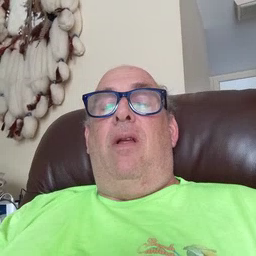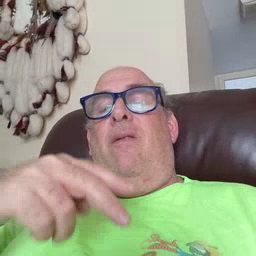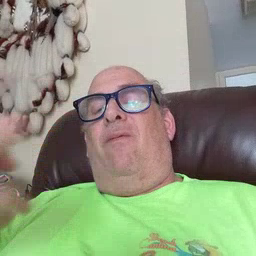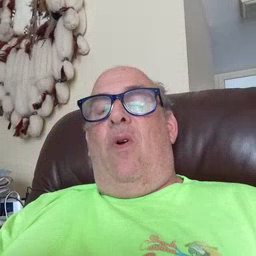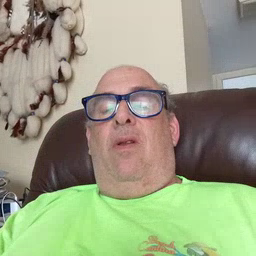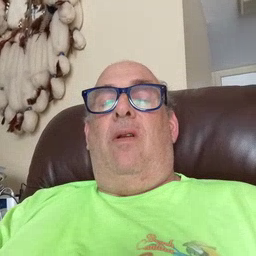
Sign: fall